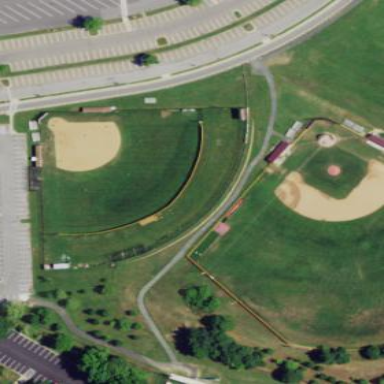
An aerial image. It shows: Baseball pitch for leisure land activities.